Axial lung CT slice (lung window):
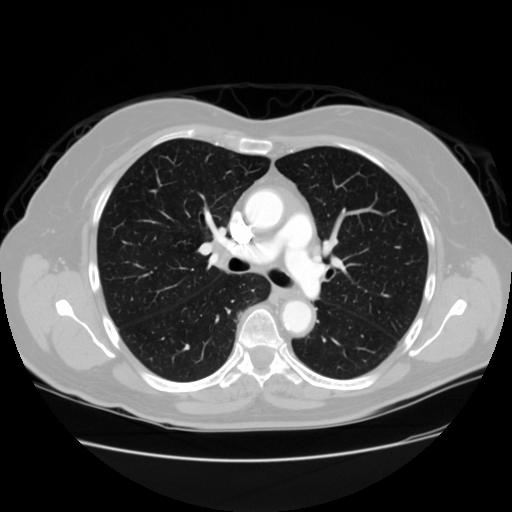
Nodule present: no